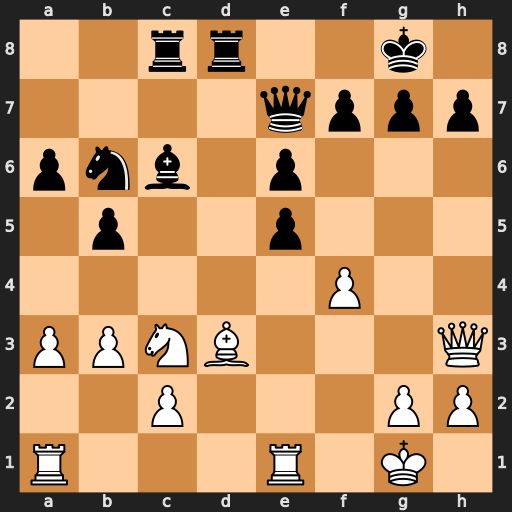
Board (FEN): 2rr2k1/4qppp/pnb1p3/1p2p3/5P2/PPNB3Q/2P3PP/R3R1K1
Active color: w
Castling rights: -
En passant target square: -
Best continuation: Qxh7+ Kf8 Qh8#